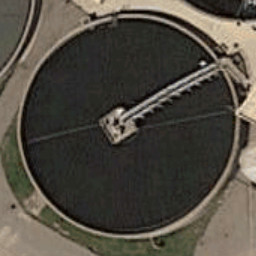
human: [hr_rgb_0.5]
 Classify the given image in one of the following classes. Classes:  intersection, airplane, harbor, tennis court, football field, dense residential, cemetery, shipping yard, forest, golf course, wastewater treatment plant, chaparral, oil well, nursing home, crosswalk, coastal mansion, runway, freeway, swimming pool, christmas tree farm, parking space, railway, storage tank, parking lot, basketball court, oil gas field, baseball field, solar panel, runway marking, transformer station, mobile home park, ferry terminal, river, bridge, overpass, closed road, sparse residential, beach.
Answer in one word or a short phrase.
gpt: wastewater treatment plant